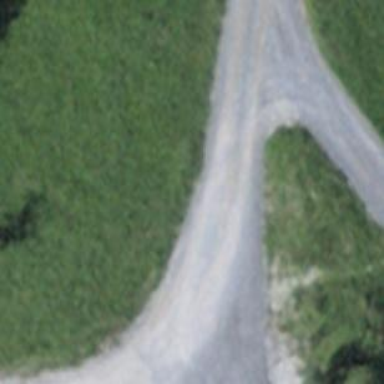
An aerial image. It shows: Unpaved unclassified road.